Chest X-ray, AP view. Patient: 42 years old, sex M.
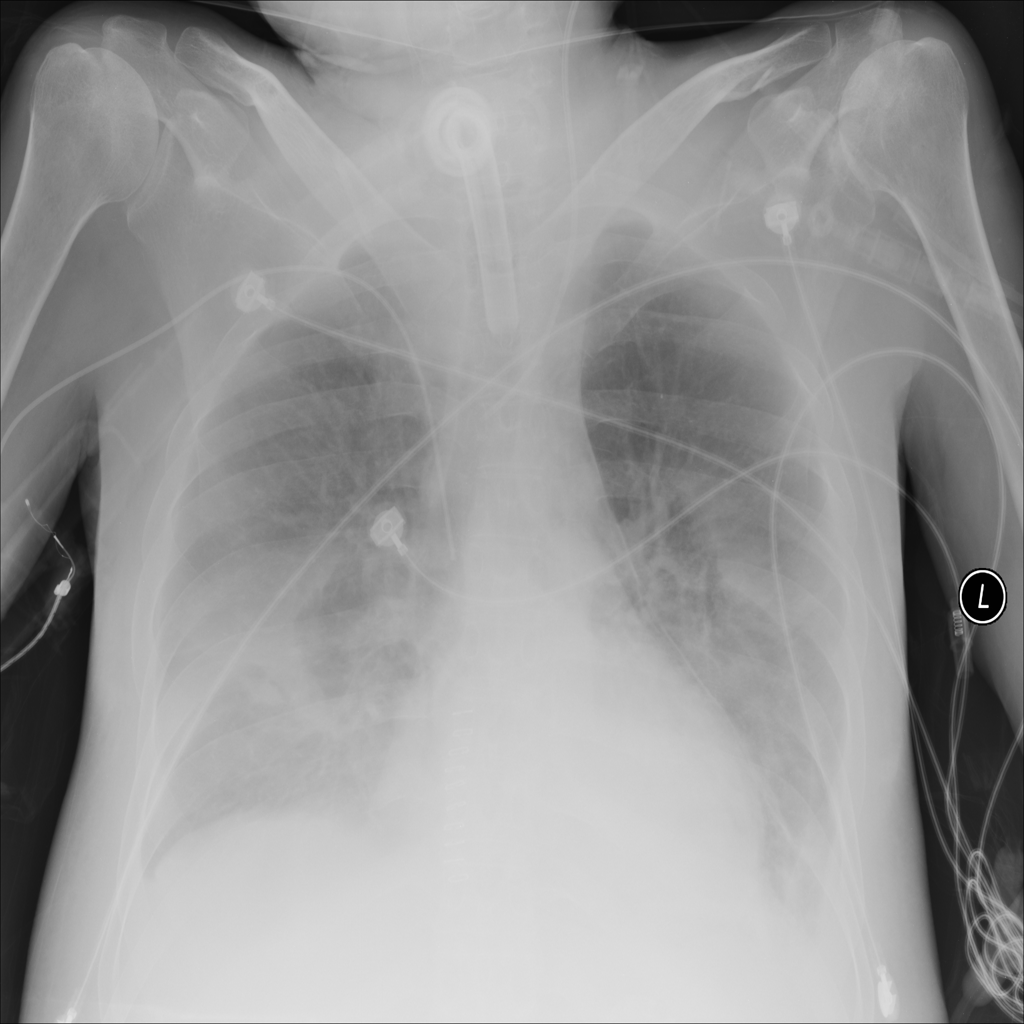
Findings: Infiltration